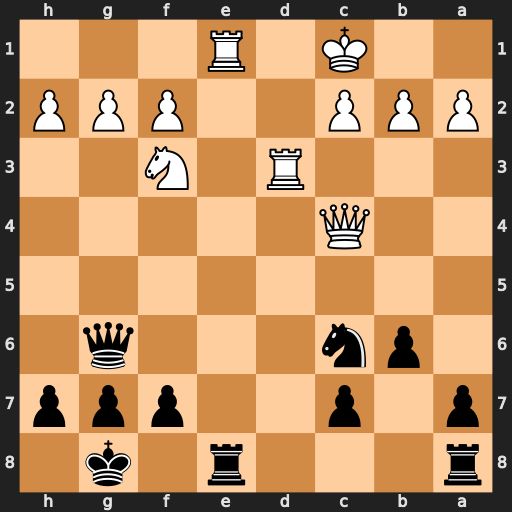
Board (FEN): r3r1k1/p1p2ppp/1pn3q1/8/2Q5/3R1N2/PPP2PPP/2K1R3
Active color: b
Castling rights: -
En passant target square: -
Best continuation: Rxe1+ Nxe1 Ne5 Qxc7 Nxd3+